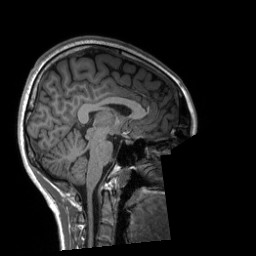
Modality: T1w
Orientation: sagittal